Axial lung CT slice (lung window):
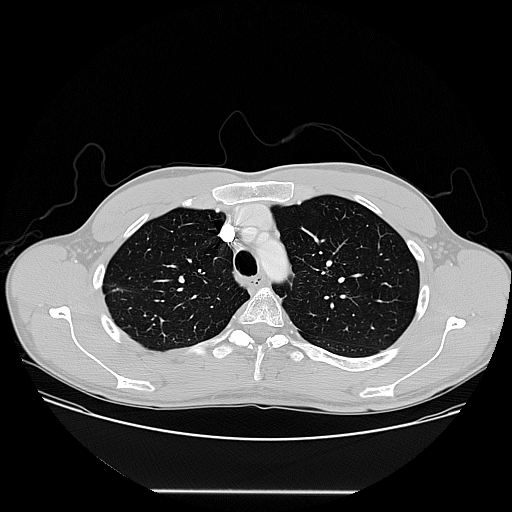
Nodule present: no